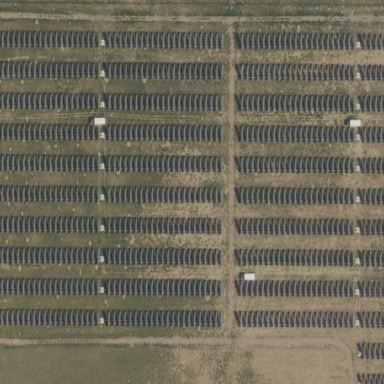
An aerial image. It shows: Solar power generator using photovoltaic panels.